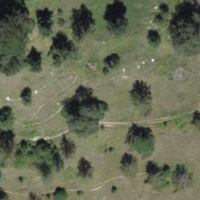
EUNIS habitat code: 23
Species observed at this site:
Saponaria ocymoides